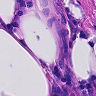
Metastatic tissue present: no